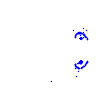
Particle: electron